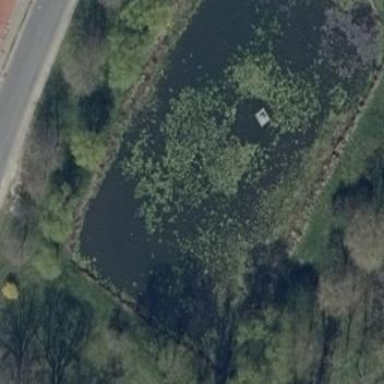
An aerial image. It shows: Pond with natural water.